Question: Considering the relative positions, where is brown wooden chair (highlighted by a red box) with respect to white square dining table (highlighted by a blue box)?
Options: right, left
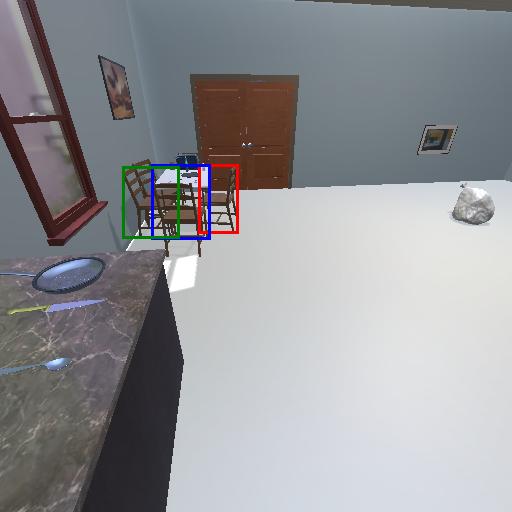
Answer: right